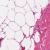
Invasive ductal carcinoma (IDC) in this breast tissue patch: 0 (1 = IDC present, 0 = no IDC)